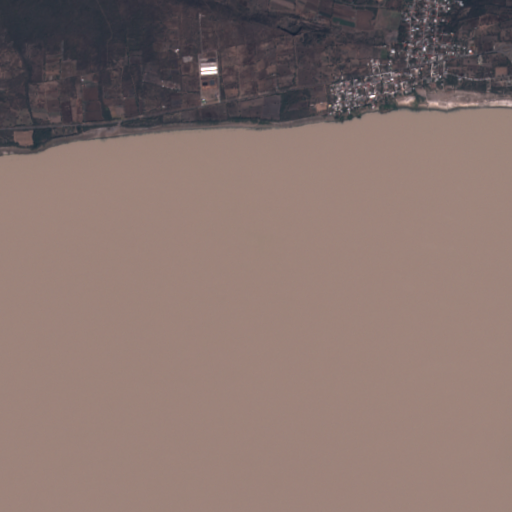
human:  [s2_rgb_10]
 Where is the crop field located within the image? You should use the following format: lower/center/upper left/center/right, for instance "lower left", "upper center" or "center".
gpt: The crop field is located in the upper right of the image.
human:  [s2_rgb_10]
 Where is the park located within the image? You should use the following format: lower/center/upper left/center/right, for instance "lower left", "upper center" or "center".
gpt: The park is located in the upper right of the image.
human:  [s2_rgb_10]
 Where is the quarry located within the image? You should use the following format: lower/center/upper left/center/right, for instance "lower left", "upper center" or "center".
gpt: The quarry is located in the upper center of the image.
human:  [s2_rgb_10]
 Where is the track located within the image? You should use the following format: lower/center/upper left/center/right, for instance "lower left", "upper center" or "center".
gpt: There is no track in the image.